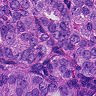
Metastatic tissue present: yes